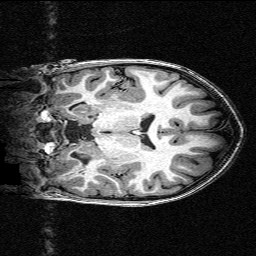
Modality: T1w
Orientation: coronal
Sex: male
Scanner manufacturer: siemens
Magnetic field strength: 3 T
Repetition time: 2.3 s
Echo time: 0.00336 s